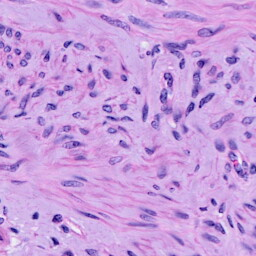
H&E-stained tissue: Cervix